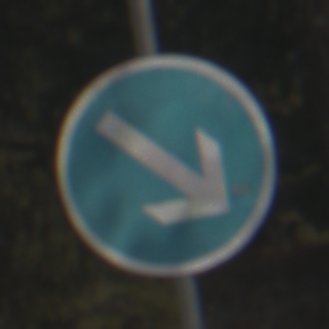
Verkehrszeichen: VorgeschriebeneVorbeifahrtRechts
Umgebung: Outdoor, Nature
Tageszeit: Midday
Wetter: PartlyCloudy
Licht: Natural
Jahreszeit: NotSpecified
Kontrast: HighContrast